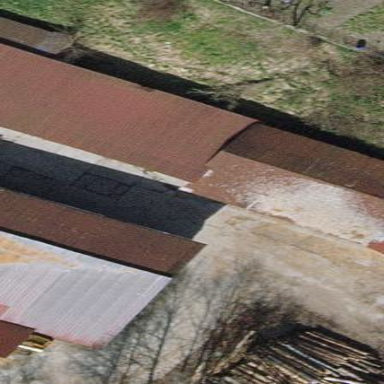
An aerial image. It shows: Warehouse building.